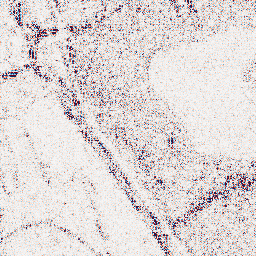
Category: wavelet
Decomposition family: wavelet_dwt
Decomposition parameters: wavelet: db8
level: 1
Upsampling method: lanczos
Upsampling parameters: scale: 2
Upsampling scale: 2